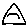
Label: triangle